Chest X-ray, PA view. Patient: 28 years old, sex M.
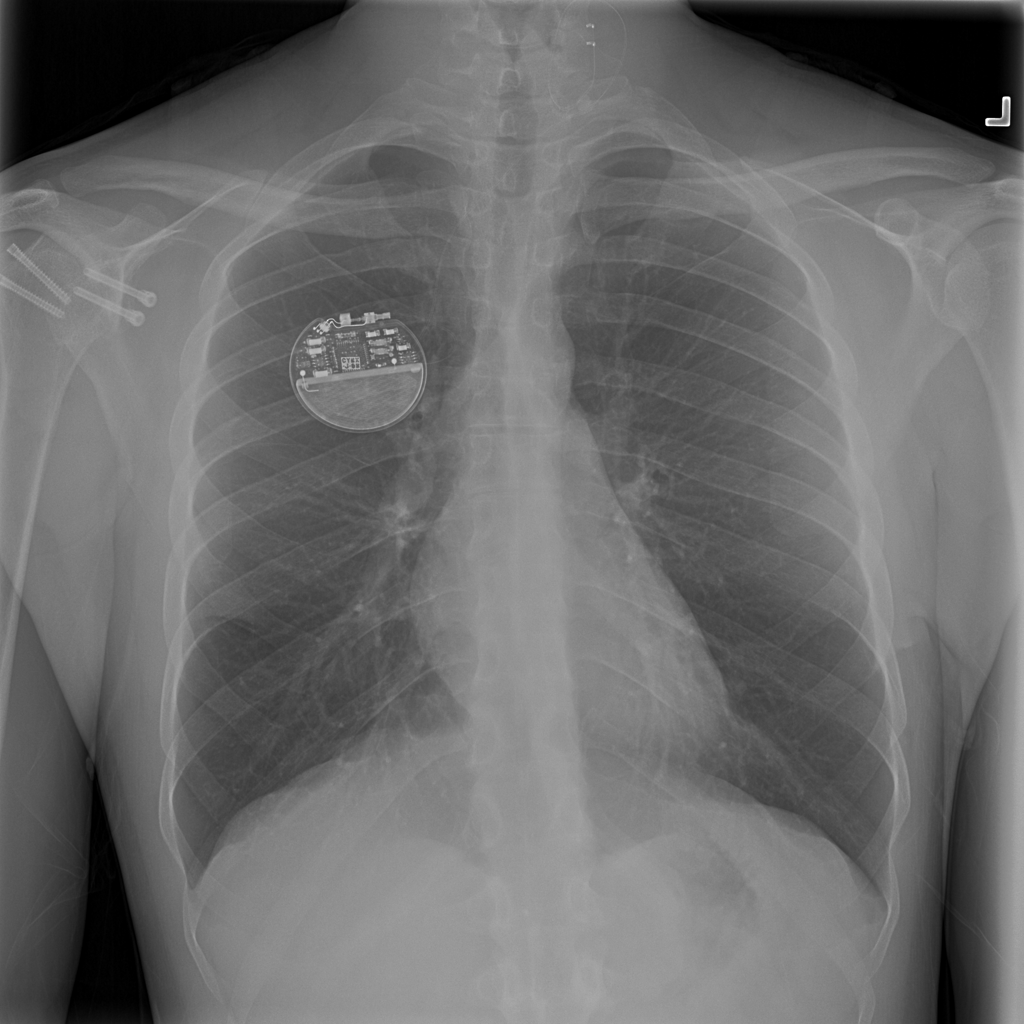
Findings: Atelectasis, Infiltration